Question: For a small project, I need this little website that pulls data from a server via AJAX and outputs it like shown in this picture. However the problem isn't JavaScript, but pure HTML+CSS..

You can take a look at this page via jsfiddle by clicking this, or you can take a look at the quoted code that is quoted by the end of this post: <URL>
The list is build with the following html snippet:
'''
<div id="update">
<ul class="searchresults">
<li>
<h2>Caption</h2>
<div>
<img src="" alt="" />
<p>Text</p>
</div>
</li>
</ul>
</div>
'''
It is formatted via CSS, but the important part is this:
'''
#update ul li {
height: 110px;
overflow: hidden;
/* ... */
/*
-webkit-transition: height 0.3s ease-out;
-moz-transition: height 0.3s ease-out;
-o-transition: height 0.3s ease-out;
transition: height 0.3s ease-out;
*/
}
#update li:hover {
height: auto;
}
'''
This works fine as long as you leave the transitions commented out. You hover on the article and it will scale the height to "auto" which gives exactly the height of your content and nothing more. However if you uncomment the transistions, WebKit (Chrome 30, Safari 6) do a really shaky effect that is completely unusable. For convenience this is the jsfiddle link to the uncommented version: <URL>
In Firefox 23 and Opera 12 this transition is deactivated, so it will behave as if the CSS part wasn't there.
HTML:
'''
<!DOCTYPE html>
<html lang="en">
<head>
<meta charset="utf-8" />
<title>Live Search</title>
<link rel="stylesheet" href="mystyle.css" />
</head>
<body>
<div id="searcharea">
<label for="search">live search</label>
<p>Enter the name or info about a speaker</p>
<input type="search" name="search" id="search" placeholder="name or info" />
</div>
<div id="update">
<ul class="searchresults">
<li>
<h2>Lorem Ipsum</h2>
<div>
<img src="http://placehold.it/80x80" alt="" />
<p>Lorem ipsum dolor sit amet, consectetur adipiscing elit. Integer semper dui sit amet erat faucibus egestas. Vivamus eget commodo ante. Class aptent taciti sociosqu ad litora torquent per conubia nostra, per inceptos himenaeos. Duis ac magna metus. Donec eget auctor lorem. Cras vehicula nulla quis facilisis ultrices. Duis bibendum tellus ut porta suscipit. Pellentesque vitae orci a orci tincidunt posuere at et quam. Aliquam erat volutpat. Etiam dignissim egestas arcu non lacinia. Sed placerat sagittis enim eget bibendum. Suspendisse mollis consequat libero, ut porttitor eros consequat vitae. Mauris dolor nunc, ultrices eu leo sed, ornare lacinia quam. Pellentesque convallis massa at massa egestas, vestibulum vulputate dolor dignissim. Nullam sed metus a odio convallis molestie non a nisl. Donec eleifend lacus ut suscipit cursus. Cras viverra urna at arcu lacinia, in viverra neque pharetra. Suspendisse pellentesque tortor sit amet lacus elementum gravida et non risus. In cursus turpis vitae tortor molestie congue. Phasellus laoreet sit amet neque sit amet egestas. Aliquam sagittis ac massa vitae pulvinar. Vivamus bibendum odio sed enim porta pretium. Ut varius lacinia elit ut interdum. In in pretium metus.</p>
</div>
</li>
<li>
<h2>Lorem Ipsum</h2>
<div>
<img src="http://placehold.it/80x80" alt="" />
<p>Lorem ipsum dolor sit amet, consectetur adipiscing elit. Integer semper dui sit amet erat faucibus egestas. Vivamus eget commodo ante.</p>
</div>
</li>
<li>
<h2>Lorem Ipsum</h2>
<div>
<img src="http://placehold.it/80x80" alt="" />
<p>Lorem ipsum dolor sit amet, consectetur adipiscing elit. Integer semper dui sit amet erat faucibus egestas. Vivamus eget commodo ante. Class aptent taciti sociosqu ad litora torquent per conubia nostra, per inceptos himenaeos. Duis ac magna metus. Donec eget auctor lorem. Cras vehicula nulla quis facilisis ultrices. Duis bibendum tellus ut porta suscipit. Pellentesque vitae orci a orci tincidunt posuere at et quam. Aliquam erat volutpat. Etiam dignissim egestas arcu non lacinia. Sed placerat sagittis enim eget bibendum. Suspendisse mollis consequat libero, ut porttitor eros consequat vitae.</p>
</div>
</li>
<li>
<h2>Caption</h2>
<div>
<img src="" alt="" />
<p>Text</p>
</div>
</li>
</ul>
</div>
</body>
</html>
'''
CSS:
'''
/* @override
http://localhost/~simon/tests/ajax_search/mystyle.css */
body {
background: #DAD7C7;
}
#searcharea {
margin: 0 auto;
text-align: center;
background: #BF996B;
padding: 10px;
width: 30%;
-webkit-border-radius: 10px 10px 0 0;
-moz-border-radius: 10px 10px 0 0;
border-radius: 10px 10px 0 0;
}
#searcharea label {
font: bold 1.3em Arial;
text-transform: uppercase;
padding-bottom: 5px;
color: #A61C1C;
}
#searcharea p {
margin: 0;
line-height: 1em;
padding-bottom: 5px;
}
#searcharea input {
width: 80%;
text-align: center;
}
#update {
font-family: Georgia, "Times New Roman", Times, serif;
width: 70%;
margin: 0 auto;
border-top: 1px dotted #CCC;
}
#update ul {
list-style: none;
margin: 0;
padding: 0;
}
#update ul li {
width: 100%;
padding: 0 20px 20px;
background: #EEE;
height: 110px;
overflow: hidden;
border-bottom: 1px dotted #CCC;
-webkit-animation: myanim 1s;
-moz-animation: myanim 1s;
-o-animation: myanim 1s;
animation: myanim 1s;
-webkit-transition: height 0.3s ease-out;
-moz-transition: height 0.3s ease-out;
-o-transition: height 0.3s ease-out;
transition: height 0.3s ease-out;
}
#update li:hover {
background: #FFFCE5;
height: auto;
}
#update ul li div {
margin: 0;
padding: 0;
}
#update ul li div p {
margin: 0;
}
#update h2 {
margin: 0;
padding: 0;
font-size: 1.2em;
padding-bottom: 5px;
padding-top: 20px;
font-family: Arial, Helvetica, sans-serif;
color: #BF5841;
border-bottom: 1px dotted #CCC;
margin-bottom: 10px;
}
#update img {
float: left;
width: 80px;
margin-right: 10px;
-webkit-border-radius: 10px;
-moz-border-radius: 10px;
border-radius: 10px;
}
@-webkit-keyframes myanim {
0% { opacity: 0.3; }
100% { opacity: 1.0; }
}
@-moz-keyframes myanim {
0% { opacity: 0.3; }
100% { opacity: 1.0; }
}
@-o-keyframes myanim {
0% { opacity: 0.3; }
100% { opacity: 1.0; }
}
@keyframes myanim {
0% { opacity: 0.3; }
100% { opacity: 1.0; }
}
'''
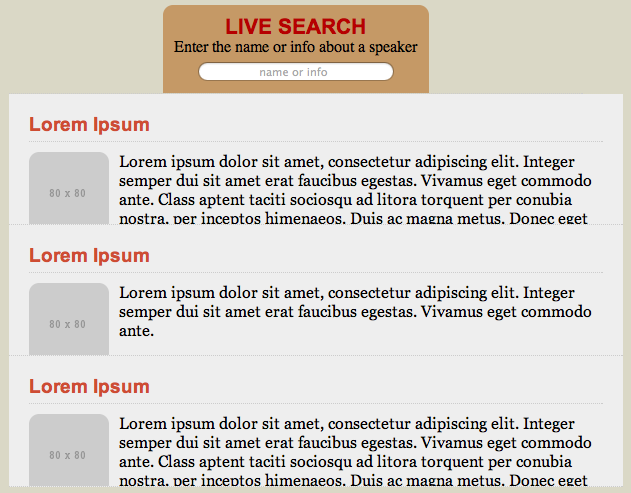
Answer: Thanks for the hint, seems that it isn't possible without using JavaScript:
Set CSS to these values
'''
#update ul li {
height: 110px;
/* ... */
}
#update li:hover {
background: #FFFCE5;
}
'''
Principle of JavaScript code:
'''
// Mouse-enter Event
curHeight = $(this).height();
autoHeight = $(this).css('height', 'auto').height();
$(this).height(curHeight).animate({height: autoHeight}, 1000);
// Mouse-leave Event
// same, but vice versa
'''
You can grab the full code here: <URL>